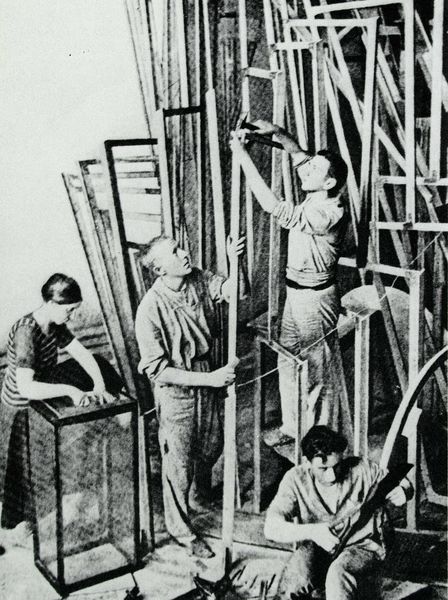
Titel: Tatlin arbeitet am Modell des Monuments der III. Internationale
Standort: Moskau
Institution: Bachruschin-Museum
Schlagwörter: mann, weiß, menschen, fenster, frau, glas, grau, hintergrund, holz, männer, schwarz, halten, rahmen, gitter, bühne, kisten, arbeiten, latten, arbeiter, atelier, korb, bretter, foto, fotografie, gerüst, brett, schwarz weiss, vitrine, kasten, handwerker, schreiner, werkstatt, zimmerer, eiß, schwarzw, hammer, käfig, stahl, objekt, leisten, konstruktivismus, bauen, aufbau, zange, kästen, käfige, herstellung, picassp, konstruieren, arbeitsmilleu, streufen